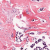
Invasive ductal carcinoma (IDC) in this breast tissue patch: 1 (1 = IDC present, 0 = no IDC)